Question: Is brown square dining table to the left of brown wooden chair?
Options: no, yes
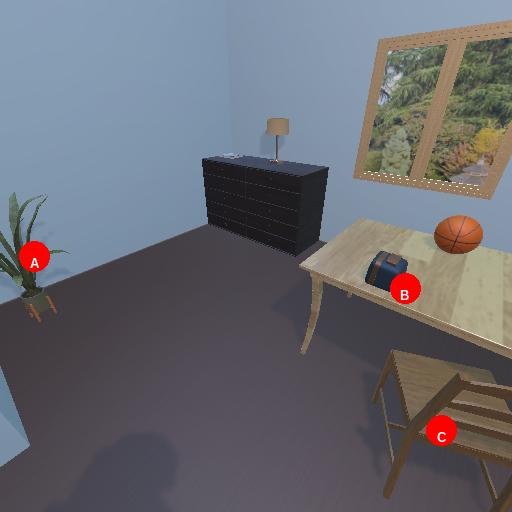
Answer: no